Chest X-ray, PA view. Patient: 17 years old, sex M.
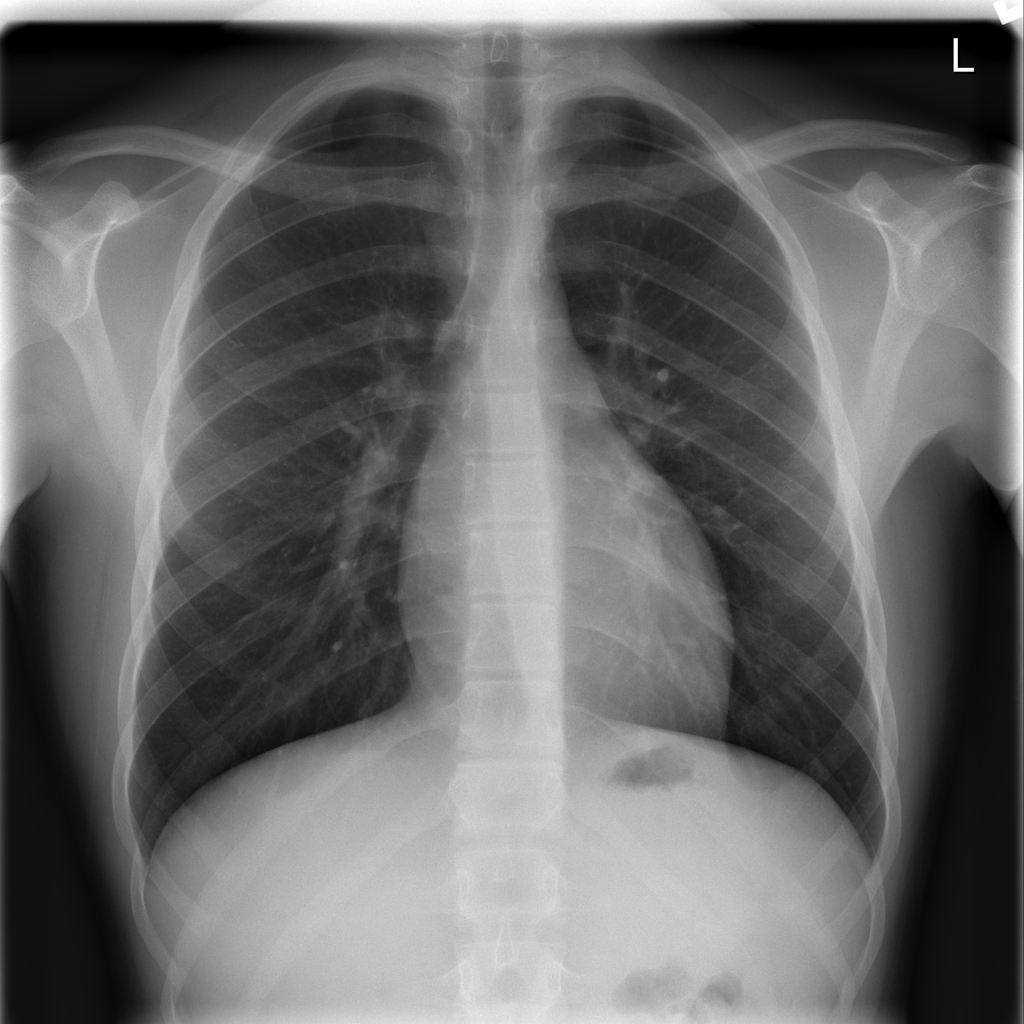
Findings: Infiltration